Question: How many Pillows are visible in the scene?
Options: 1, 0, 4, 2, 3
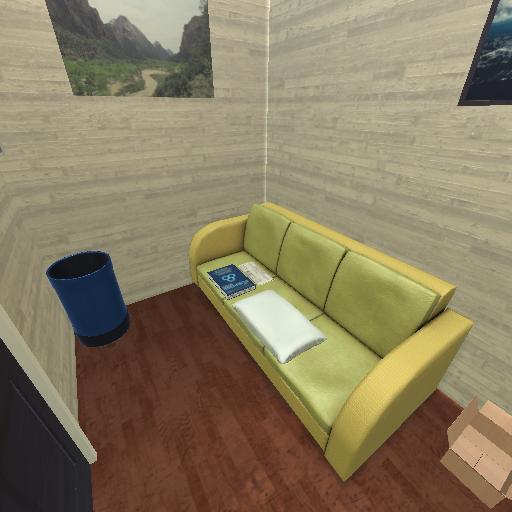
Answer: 1